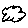
Label: cloud